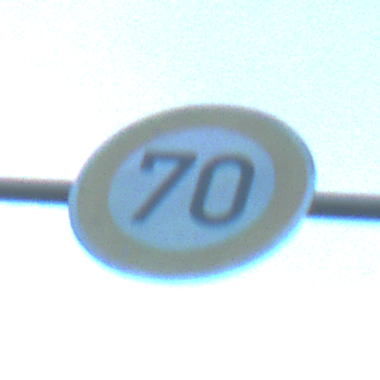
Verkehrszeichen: Geschwindigkeit70
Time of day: SunriseSunset
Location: Outdoor (Nature)
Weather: PartlyCloudy
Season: NotSpecified
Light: Natural